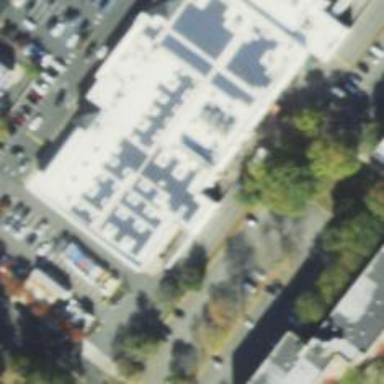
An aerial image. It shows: Pharmacy providing healthcare services.